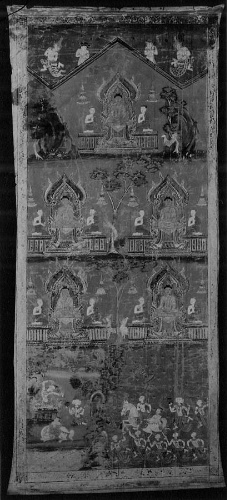
Date: 18th century
Object type: Hanging scroll
Classification: Paintings
Medium: Hanging scroll; color on canvas(?)
Culture: Thailand
Dimensions: 87 31/32 x 38 1/4 in. (223.5 x 97.2 cm)
Department: Asian Art
Credit line: Gift of J. J. Klejman, 1959
Accession year: 1959
Repository: Metropolitan Museum of Art, New York, NY
Tags: Buddhism|Buddha